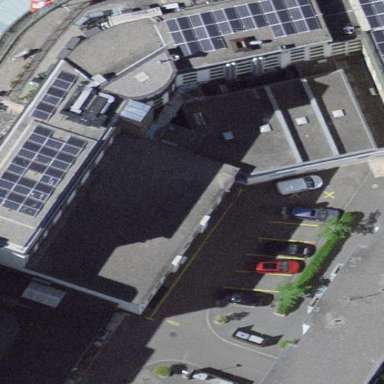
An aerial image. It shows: Building.